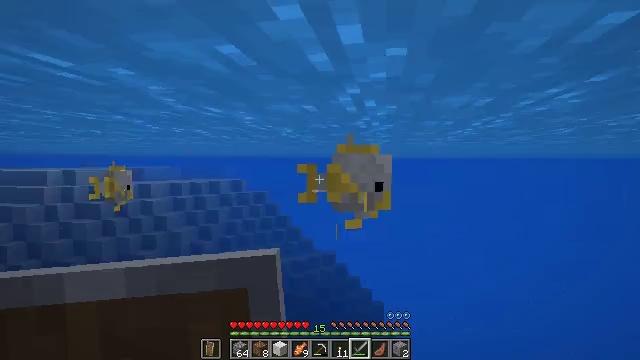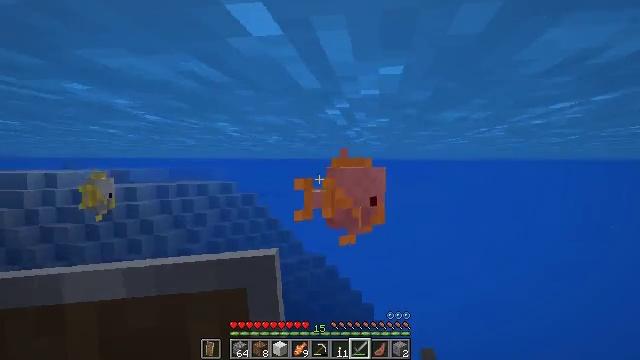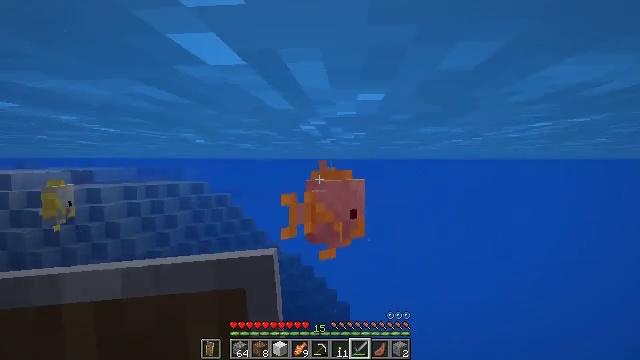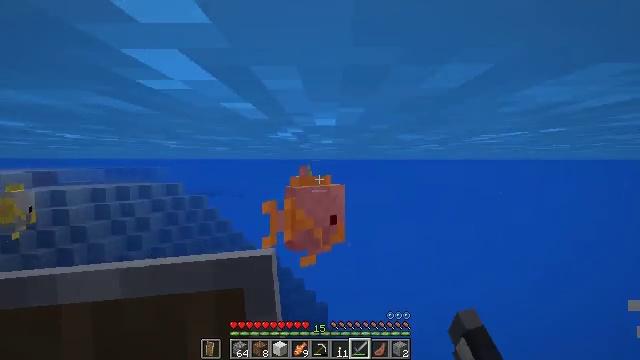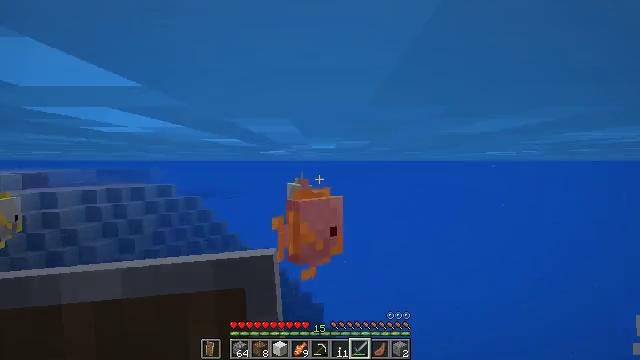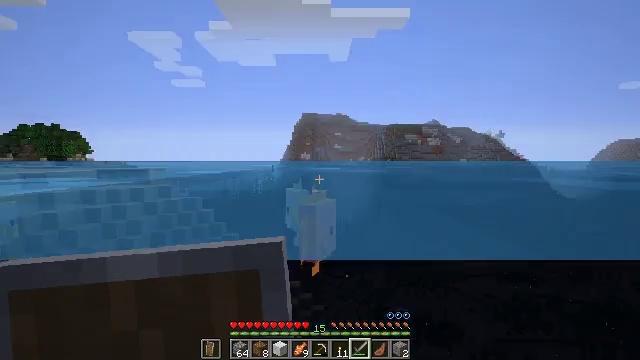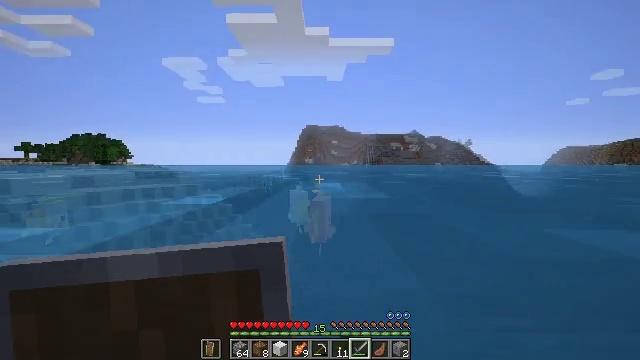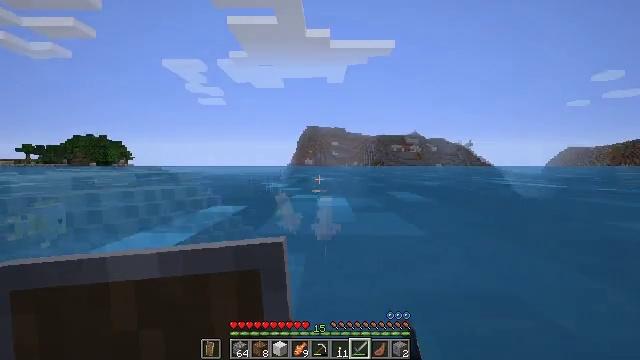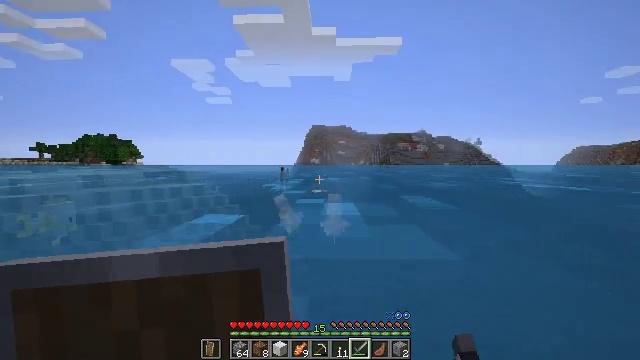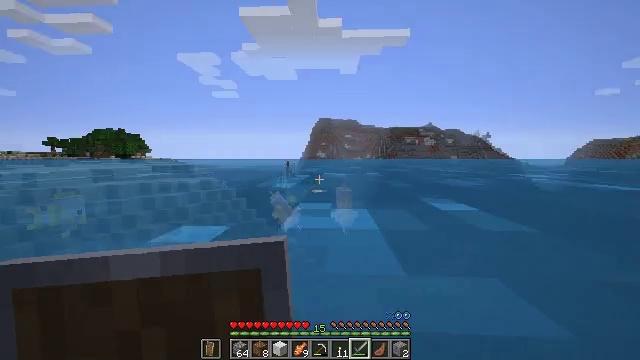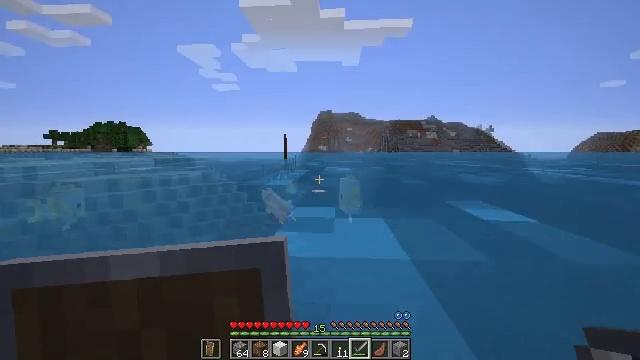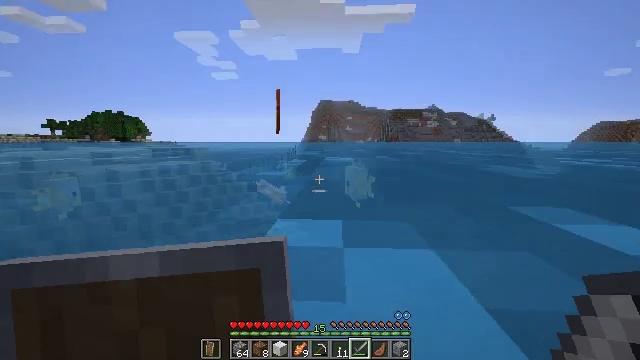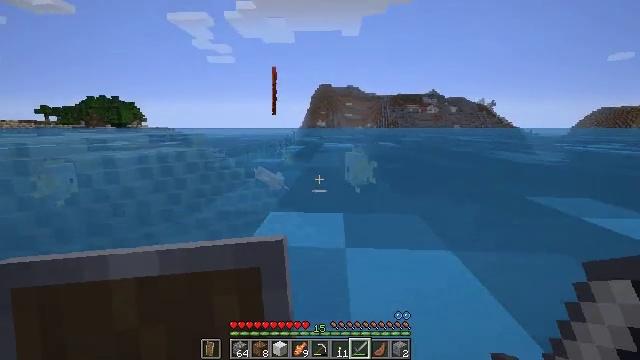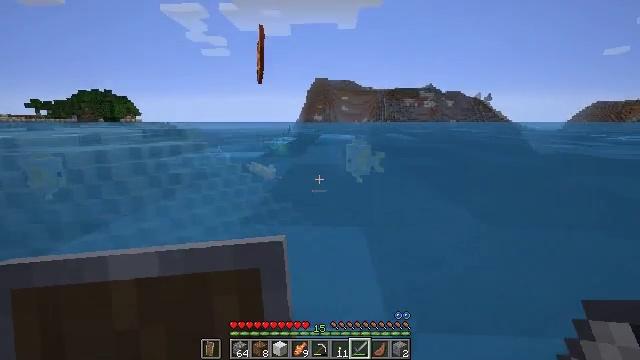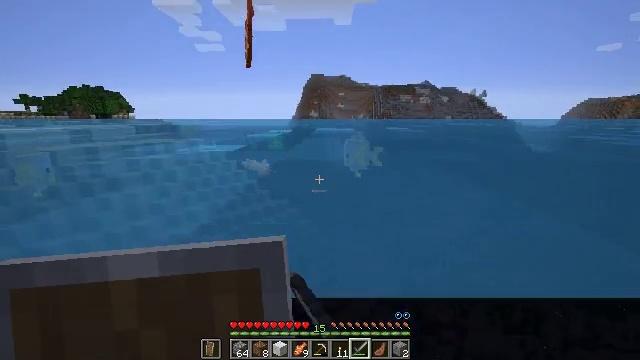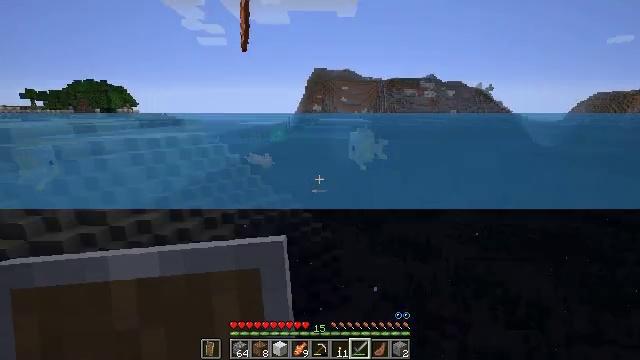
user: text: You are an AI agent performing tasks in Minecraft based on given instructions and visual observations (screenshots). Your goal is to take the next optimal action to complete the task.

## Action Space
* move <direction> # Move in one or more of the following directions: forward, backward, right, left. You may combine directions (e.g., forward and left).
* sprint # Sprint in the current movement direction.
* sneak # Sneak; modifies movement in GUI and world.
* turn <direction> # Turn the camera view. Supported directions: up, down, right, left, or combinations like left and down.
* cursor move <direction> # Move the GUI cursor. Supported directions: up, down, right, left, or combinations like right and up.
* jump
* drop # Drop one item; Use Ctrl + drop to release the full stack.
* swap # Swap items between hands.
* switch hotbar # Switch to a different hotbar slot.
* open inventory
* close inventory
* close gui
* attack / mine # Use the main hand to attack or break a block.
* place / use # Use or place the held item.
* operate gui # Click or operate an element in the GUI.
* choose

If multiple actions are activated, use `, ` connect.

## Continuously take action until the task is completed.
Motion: motion action
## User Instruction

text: Kill mobs in the water.
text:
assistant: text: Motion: move forward, turn right, jump
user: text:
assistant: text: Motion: move forward, turn right, attack / mine, jump
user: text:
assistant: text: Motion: move forward, turn right, attack / mine
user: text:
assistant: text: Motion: move forward, attack / mine
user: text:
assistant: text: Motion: move forward, attack / mine
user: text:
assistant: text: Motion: move forward, attack / mine
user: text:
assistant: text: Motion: move forward, attack / mine
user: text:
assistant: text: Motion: move forward, turn left, attack / mine
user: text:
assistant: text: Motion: move forward, turn left and down
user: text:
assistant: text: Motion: move forward, turn down
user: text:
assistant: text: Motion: move forward, turn down
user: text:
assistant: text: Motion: move forward, turn down
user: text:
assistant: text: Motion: move forward, turn down, attack / mine
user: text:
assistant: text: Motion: move forward, attack / mine
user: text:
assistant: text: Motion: move forward, turn down, attack / mine
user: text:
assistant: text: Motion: move forward, turn left and down
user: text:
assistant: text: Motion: move forward
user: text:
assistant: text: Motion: move forward
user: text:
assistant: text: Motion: move forward
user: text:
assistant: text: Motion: move forward
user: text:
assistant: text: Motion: move forward
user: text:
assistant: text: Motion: move forward, turn left
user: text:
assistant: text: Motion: move forward, turn left and up
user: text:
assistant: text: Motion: move forward, turn left and up
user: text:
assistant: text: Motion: move forward, turn left and up
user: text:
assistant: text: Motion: move forward
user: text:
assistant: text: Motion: move forward
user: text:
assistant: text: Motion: move forward
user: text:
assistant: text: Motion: move forward
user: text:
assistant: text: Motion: move forward, turn left